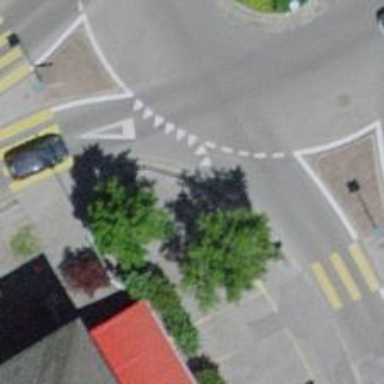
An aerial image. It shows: Asphalt sidewalk along the footway.